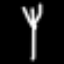
Label: fork